Question: I want to read/write from/to excel file and I searched through Internet, I got <URL> library. I just import that .jar file into my netbeans Project
Please check the image

I dont know, if I'm missing anything.
Anyone who know, Please help me.
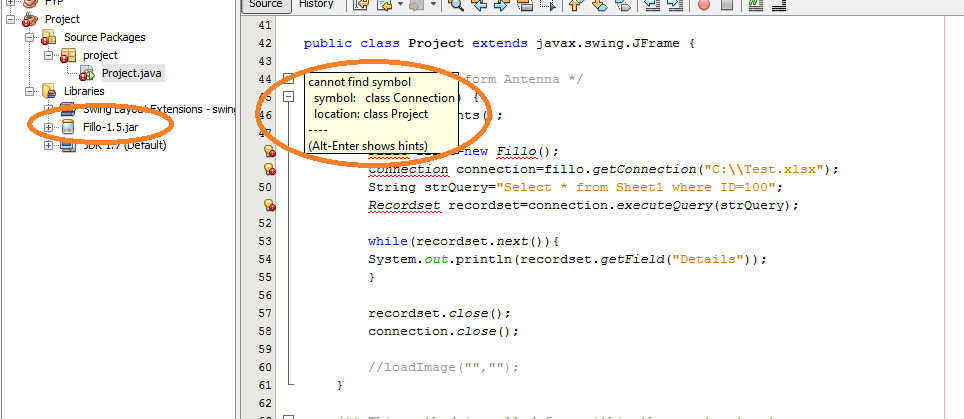
Answer: Try the following it worked for me,
1. Use the latest version of Fillo jar which is fillo-1.18.jar
2. And import following import Exception.FilloException;
import Fillo.Connection;
import Fillo.Fillo;
import Fillo.Recordset;
Recordset, Connection are include in jdk and fillo but with some different characteristics